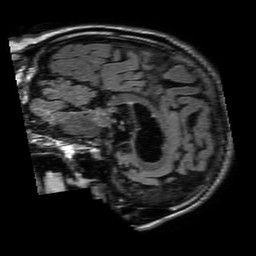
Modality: FLAIR
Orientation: sagittal
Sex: male
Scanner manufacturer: philips
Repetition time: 11 s
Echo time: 0.125 s